Question: I've got a working <URL> instance that looks like this:

I have been trying unsuccessfully to configure the graph so that the node labels don't overlap. The graph uses arbor for layout. Playing with the repulsion levels doesn't have much effect on the problem. Gravity (or lack thereof) doesn't either. Is this a layout issue or a cytoscape.js config issue and how do I fix it?
Secondarily, node shape is supposed to be a 40x40 ellipse, which it generally is. But when a node is grabbed, it displays as a rounded rectangle. Why?
I've created a <URL> and arbor.js as provided in the cytoscape.js lib directory. And it needs '<div id="cy"></div>' for a target.
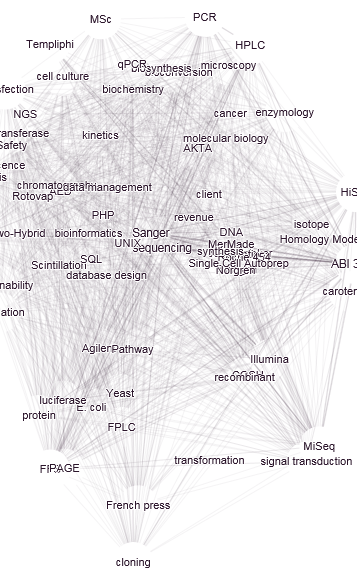
Answer: (1) Overlap is a function of layout. If changing layout parameters is unsuccessful for your usecase, a different layout is probably the solution.
(2) That's the <URL> -- not the node's body.